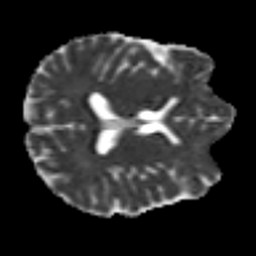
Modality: MD
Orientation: axial
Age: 33
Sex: male
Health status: ill
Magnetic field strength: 3 T
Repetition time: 9 s
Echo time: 0.093 s